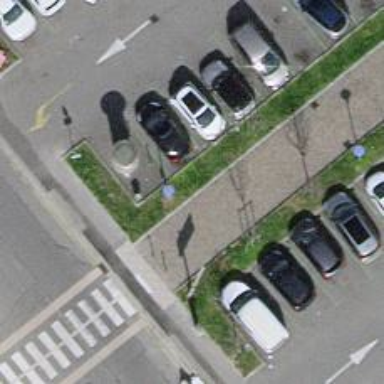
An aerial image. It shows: Blue pole.